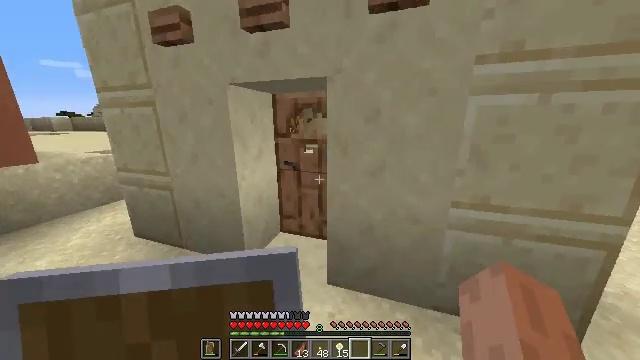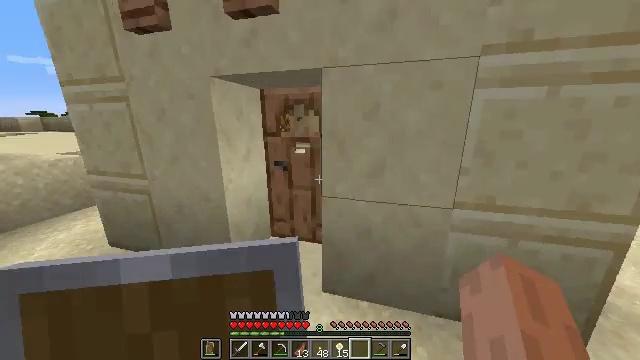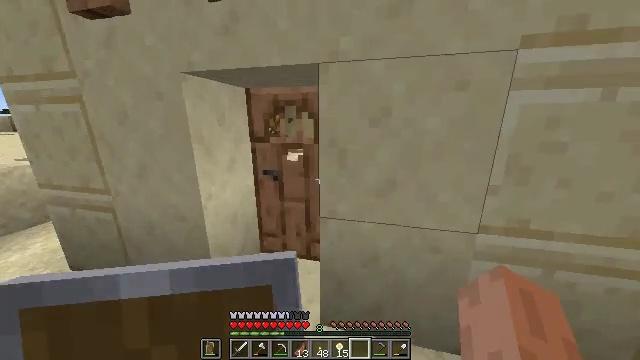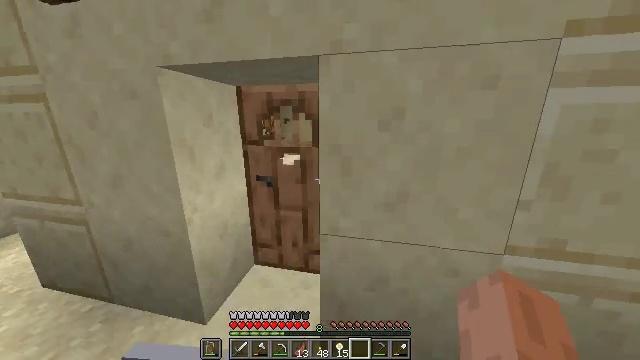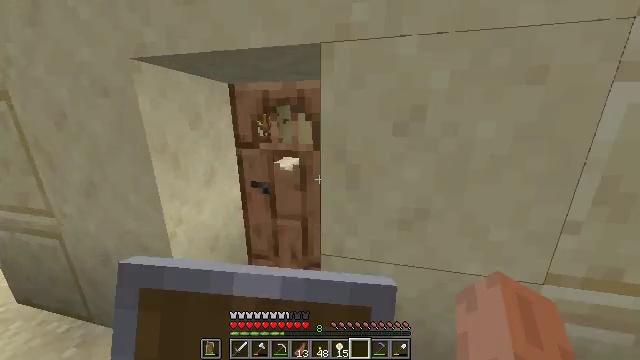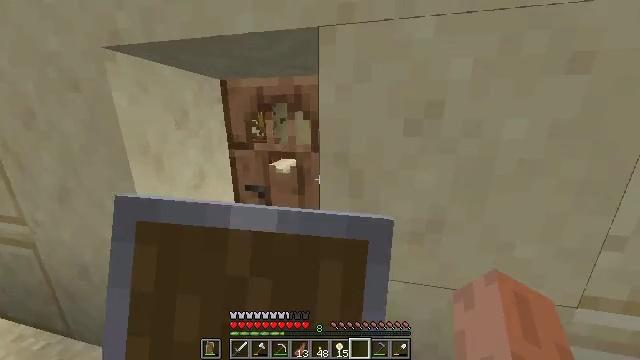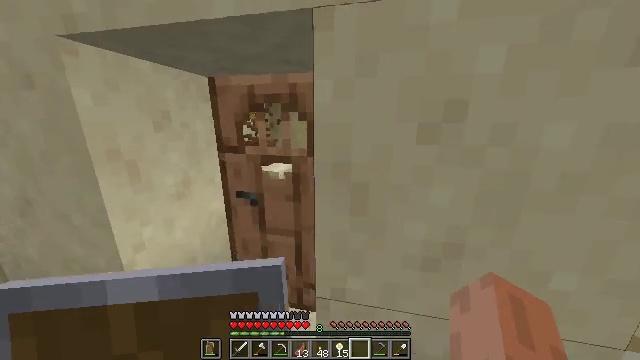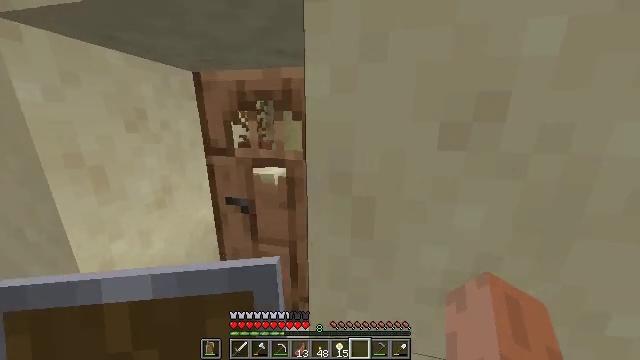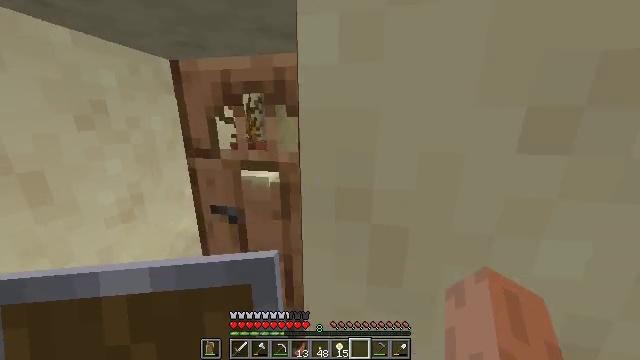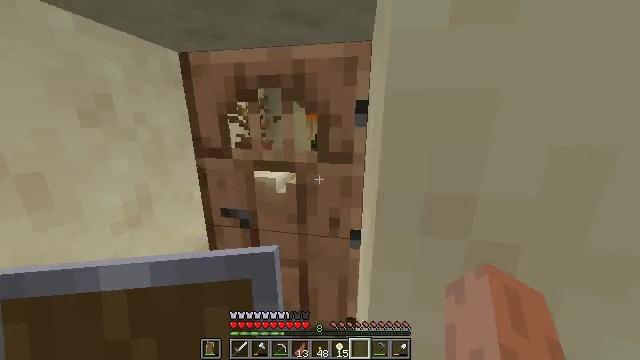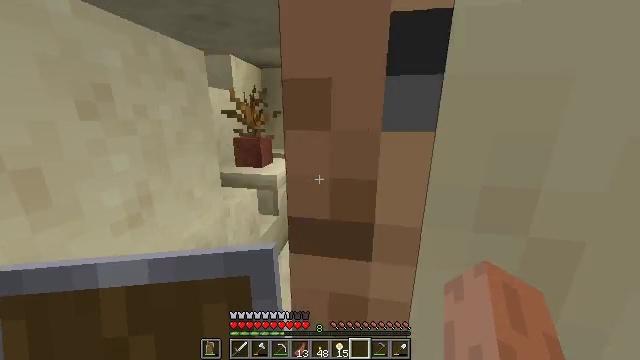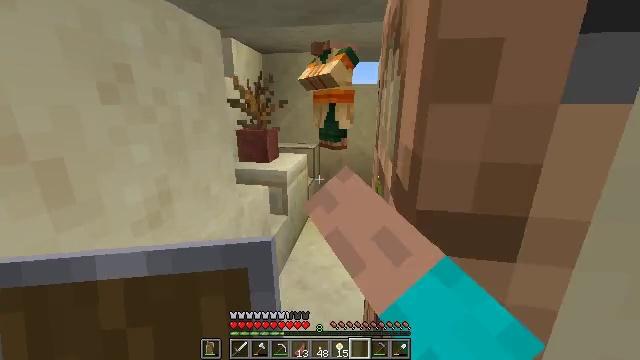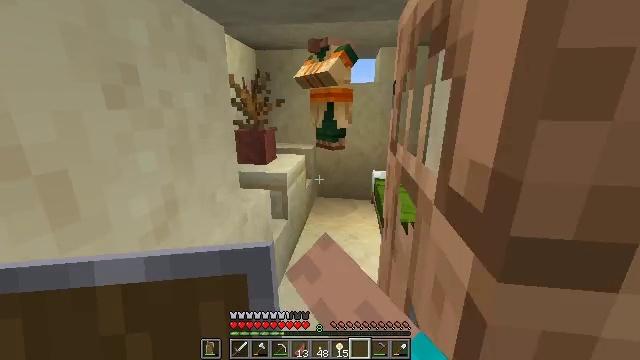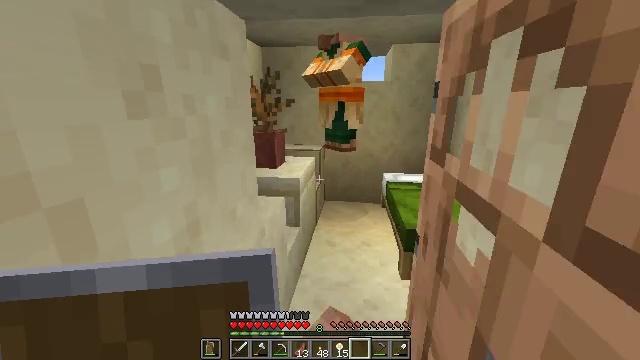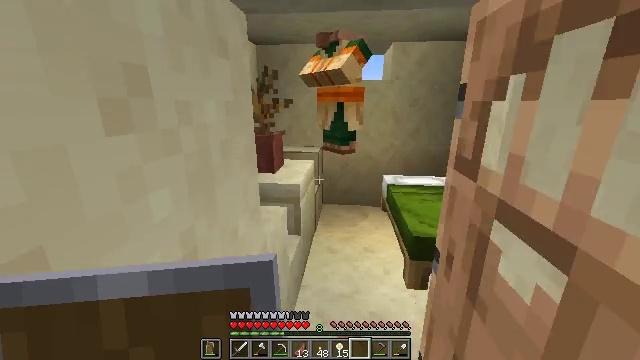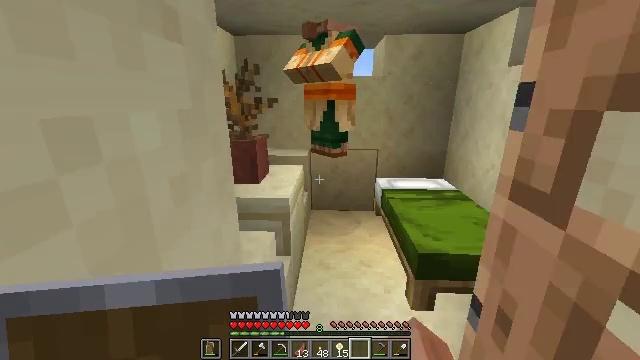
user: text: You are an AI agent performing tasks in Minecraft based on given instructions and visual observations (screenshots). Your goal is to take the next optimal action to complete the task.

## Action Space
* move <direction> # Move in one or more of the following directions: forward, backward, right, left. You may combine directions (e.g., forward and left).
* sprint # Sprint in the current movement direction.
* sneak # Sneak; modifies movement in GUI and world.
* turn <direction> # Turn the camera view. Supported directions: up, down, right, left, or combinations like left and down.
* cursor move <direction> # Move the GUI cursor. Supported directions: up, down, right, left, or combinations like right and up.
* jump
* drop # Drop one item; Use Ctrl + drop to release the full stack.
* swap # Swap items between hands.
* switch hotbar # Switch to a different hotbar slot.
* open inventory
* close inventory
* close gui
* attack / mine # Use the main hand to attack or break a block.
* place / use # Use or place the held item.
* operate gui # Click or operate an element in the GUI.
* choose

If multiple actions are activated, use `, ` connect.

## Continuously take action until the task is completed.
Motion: motion action
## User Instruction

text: Get the potted dead bush item.
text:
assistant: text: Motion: move forward, turn right
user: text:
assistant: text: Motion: move forward, turn right
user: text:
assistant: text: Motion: move forward, use / place
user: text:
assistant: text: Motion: move forward, use / place
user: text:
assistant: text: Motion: move forward, use / place
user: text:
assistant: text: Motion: move forward
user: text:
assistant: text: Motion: move forward
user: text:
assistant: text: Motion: move forward
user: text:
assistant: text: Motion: move forward and move left
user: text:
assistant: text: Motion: move forward and move left, use / place
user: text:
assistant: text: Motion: move forward and move left, use / place
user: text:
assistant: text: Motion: move forward and move left, turn right, use / place
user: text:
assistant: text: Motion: move forward, use / place
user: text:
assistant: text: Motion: move forward, turn right
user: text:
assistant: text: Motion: move forward, turn right
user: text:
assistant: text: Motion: move forward, turn right
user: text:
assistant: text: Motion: no_op
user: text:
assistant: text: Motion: no_op
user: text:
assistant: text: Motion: no_op
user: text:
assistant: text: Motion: no_op
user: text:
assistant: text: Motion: no_op
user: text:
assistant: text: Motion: turn left
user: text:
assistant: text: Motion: turn left
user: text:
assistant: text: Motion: turn left and up
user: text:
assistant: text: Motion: move forward, turn left and up
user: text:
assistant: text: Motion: move forward, turn left
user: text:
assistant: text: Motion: move forward and move right, turn left
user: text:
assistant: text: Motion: move forward and move right, turn left, attack / mine
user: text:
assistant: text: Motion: move forward and move right, turn left, attack / mine
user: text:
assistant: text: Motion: move right, turn left, attack / mine